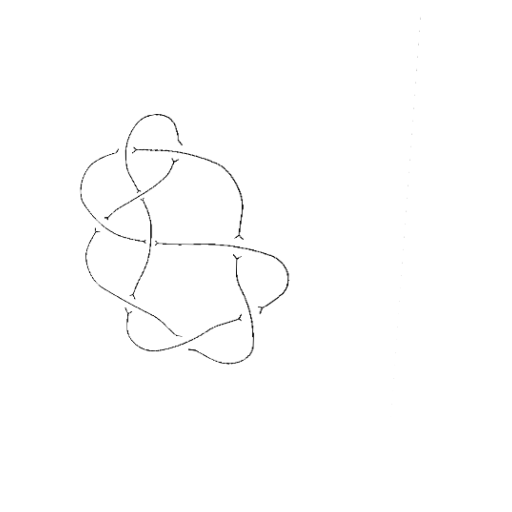
Crossing number: 9